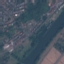
Land use / land cover: River